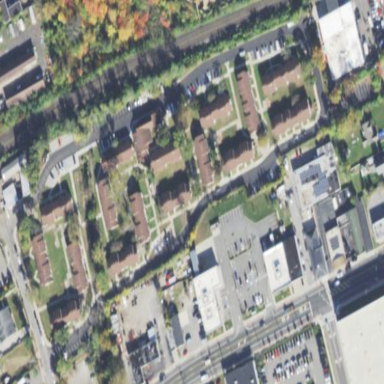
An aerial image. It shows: Residential area with apartments.